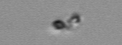
Label: detritus